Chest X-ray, AP view. Patient: 21 years old, sex M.
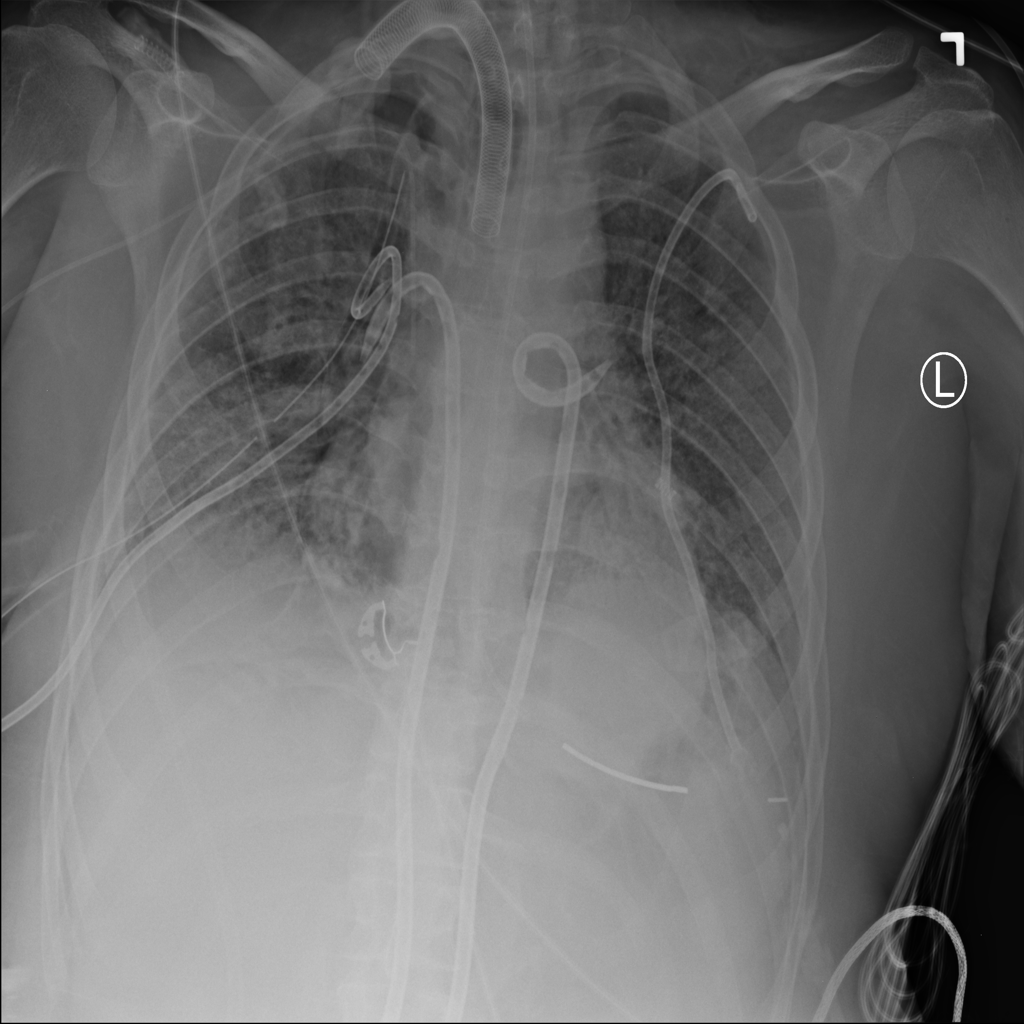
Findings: Pneumothorax